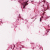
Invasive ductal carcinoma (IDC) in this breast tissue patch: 0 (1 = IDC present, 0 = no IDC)